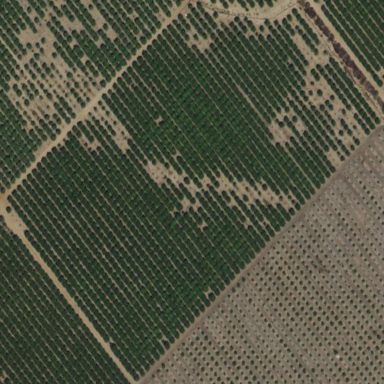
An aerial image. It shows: Orchard growing citrus fruits.